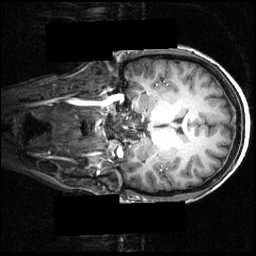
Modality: T1w
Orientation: coronal
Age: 22
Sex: female
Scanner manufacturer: siemens
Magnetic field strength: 3.951 T
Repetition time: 1.5 s
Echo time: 0.00335 s